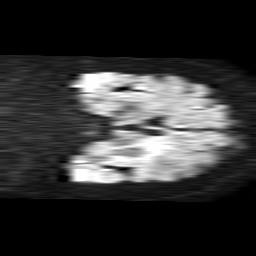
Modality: TRACE
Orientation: coronal
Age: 87
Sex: female
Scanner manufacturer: philips
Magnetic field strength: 1.5 T
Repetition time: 4.6 s
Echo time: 0.09059 s